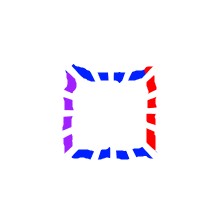
Shape: square